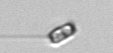
Label: Chaetoceros_throndsenii